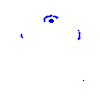
Particle: electron